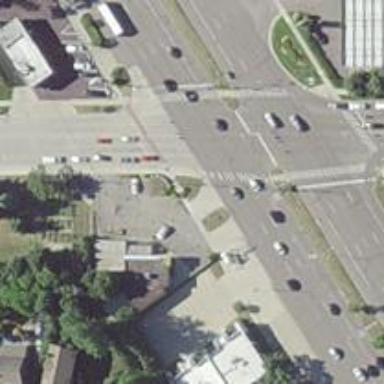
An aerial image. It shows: Footway along the road.